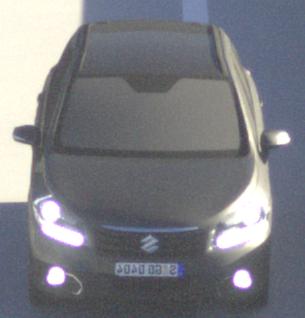
Make: Suzuki
Model: SX4 S-Cross 1.6
Detailed model: SX4 (II) S-Cross
Model produced from: 2013/10
Model produced until: 2015/08
Doors: 5
Color: gray
Road condition: dry road
Daytime: morning or afternoon
Contrast: high contrast